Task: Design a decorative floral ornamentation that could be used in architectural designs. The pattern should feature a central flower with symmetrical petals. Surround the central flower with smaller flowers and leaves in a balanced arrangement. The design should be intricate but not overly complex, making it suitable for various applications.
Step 1375:
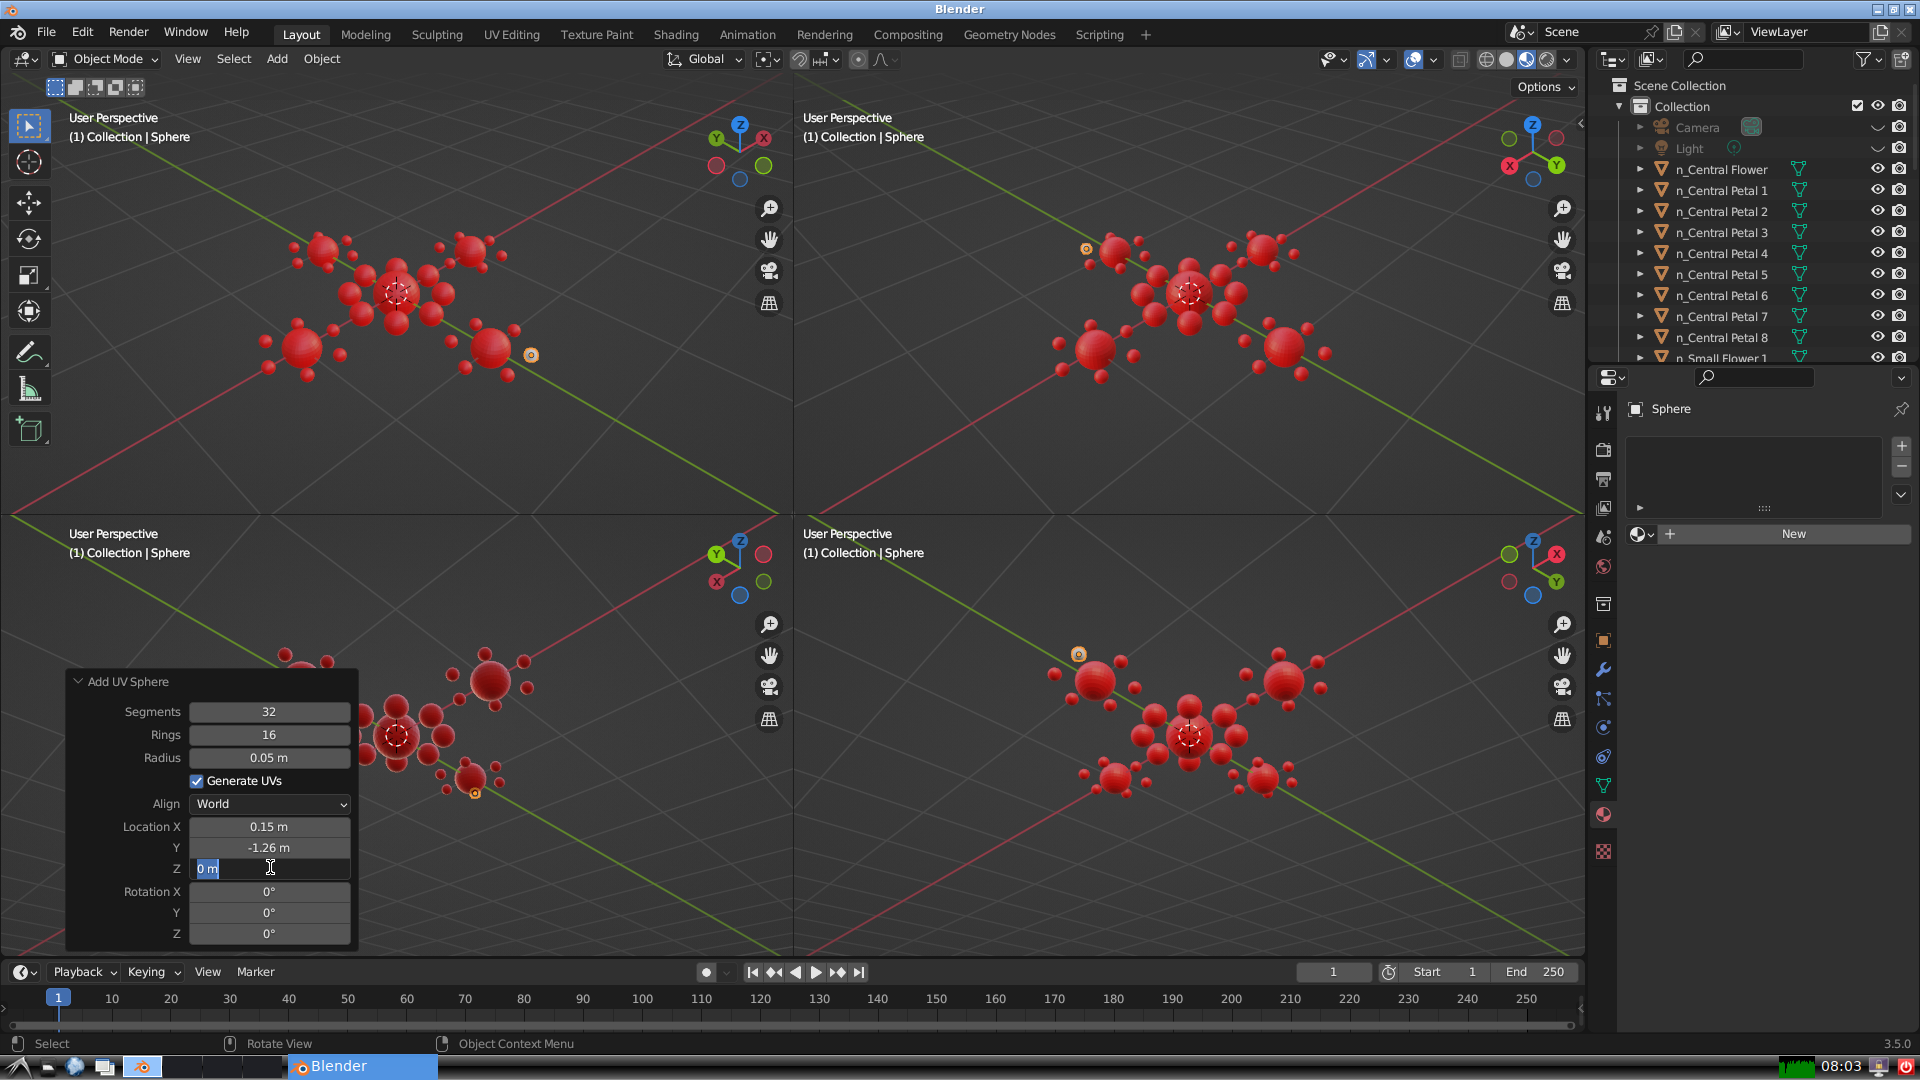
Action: input_text: 0.0